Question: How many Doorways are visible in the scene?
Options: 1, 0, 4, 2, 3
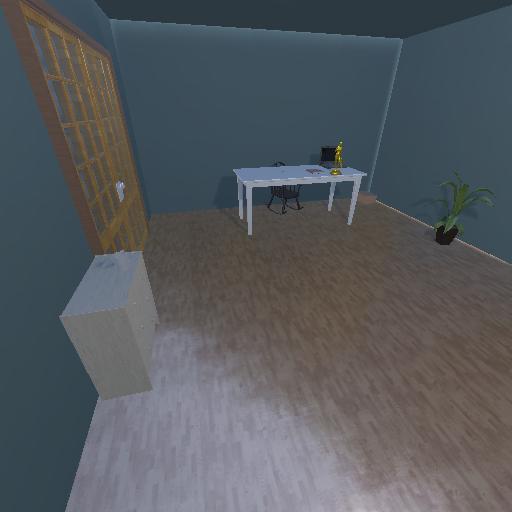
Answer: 1